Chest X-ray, PA view. Patient: 73 years old, sex F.
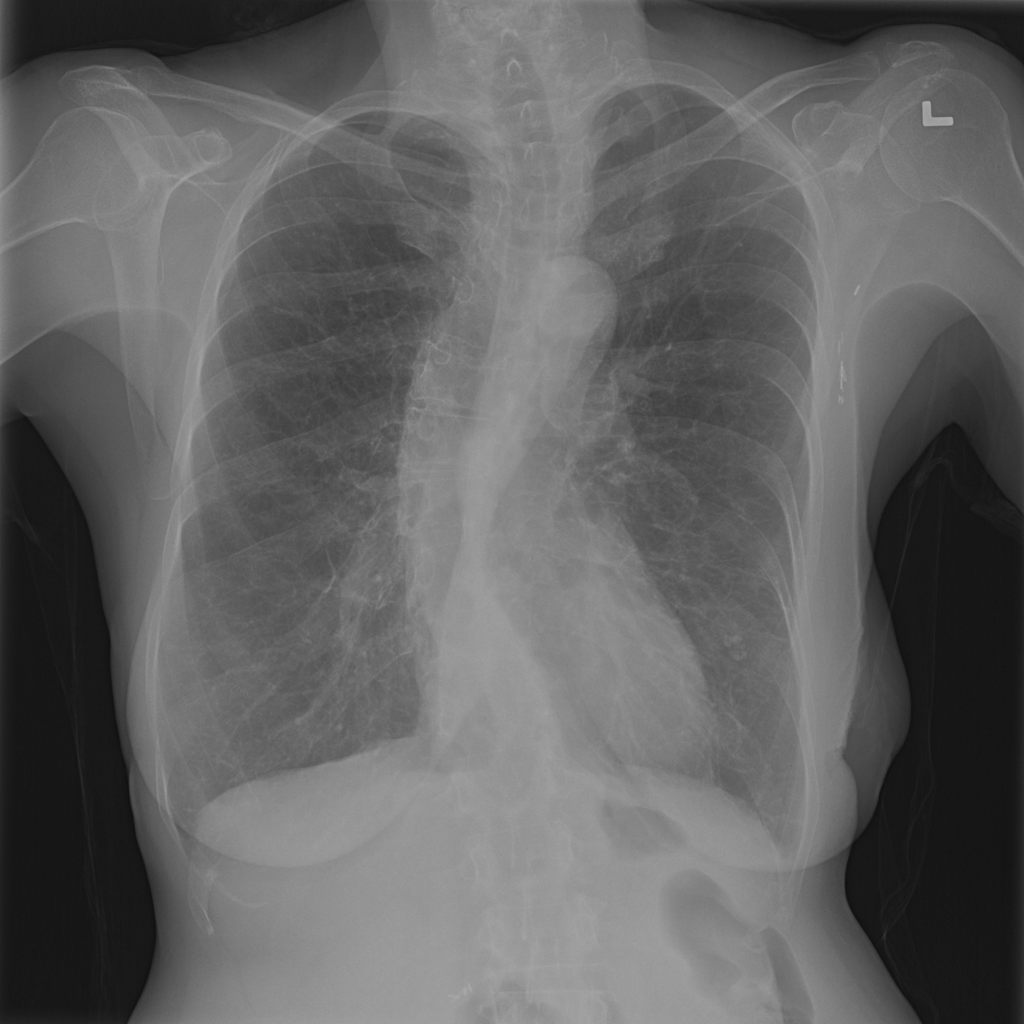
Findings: No Finding